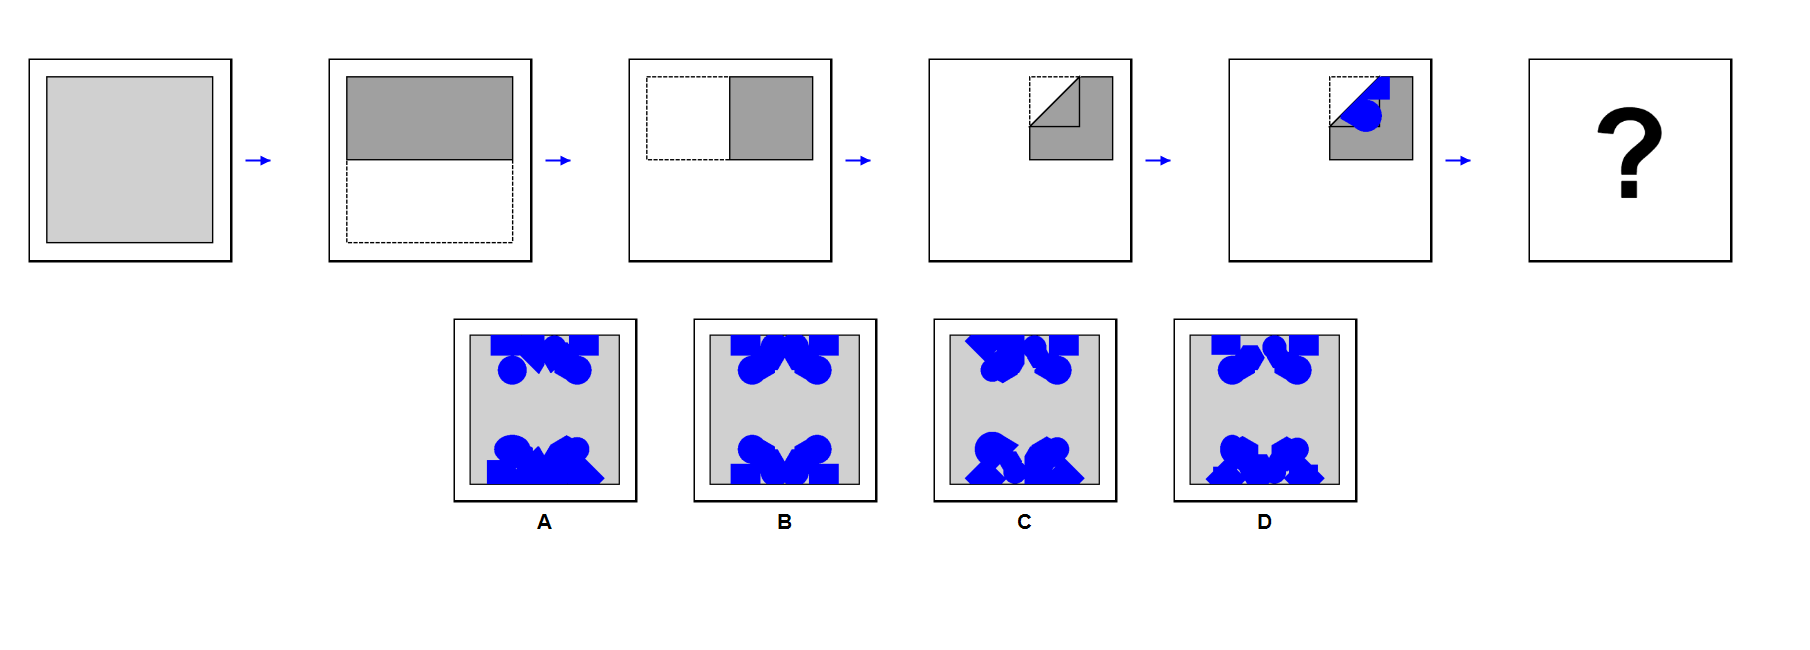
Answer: B